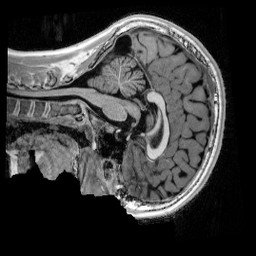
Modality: UNIT1_denoised
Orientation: sagittal
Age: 10
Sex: male
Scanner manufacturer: siemens
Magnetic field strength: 3 T
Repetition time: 4 s
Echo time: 0.00303 s